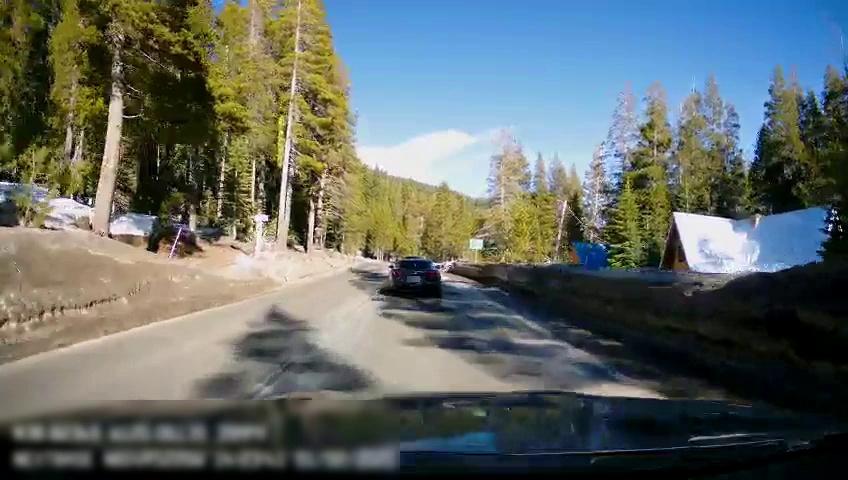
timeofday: Day
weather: Sunny
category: Drivable Space
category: Vehicles | Car
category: Lanes | Opposite Lane
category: Traffic | Signs